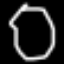
Label: octagon